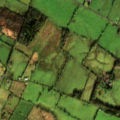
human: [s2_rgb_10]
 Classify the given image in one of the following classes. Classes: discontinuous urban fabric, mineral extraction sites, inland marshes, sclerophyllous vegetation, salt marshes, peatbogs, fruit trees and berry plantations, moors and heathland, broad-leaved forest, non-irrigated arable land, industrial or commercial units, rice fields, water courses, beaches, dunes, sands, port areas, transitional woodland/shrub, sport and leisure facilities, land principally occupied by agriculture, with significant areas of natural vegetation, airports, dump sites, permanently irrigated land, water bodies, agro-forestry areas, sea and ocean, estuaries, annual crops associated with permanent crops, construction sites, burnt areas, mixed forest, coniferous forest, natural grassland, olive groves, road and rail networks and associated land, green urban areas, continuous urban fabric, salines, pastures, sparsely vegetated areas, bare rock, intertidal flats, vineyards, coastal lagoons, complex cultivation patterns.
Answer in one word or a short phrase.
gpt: pastures